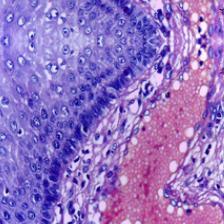
Diagnosis: Normal